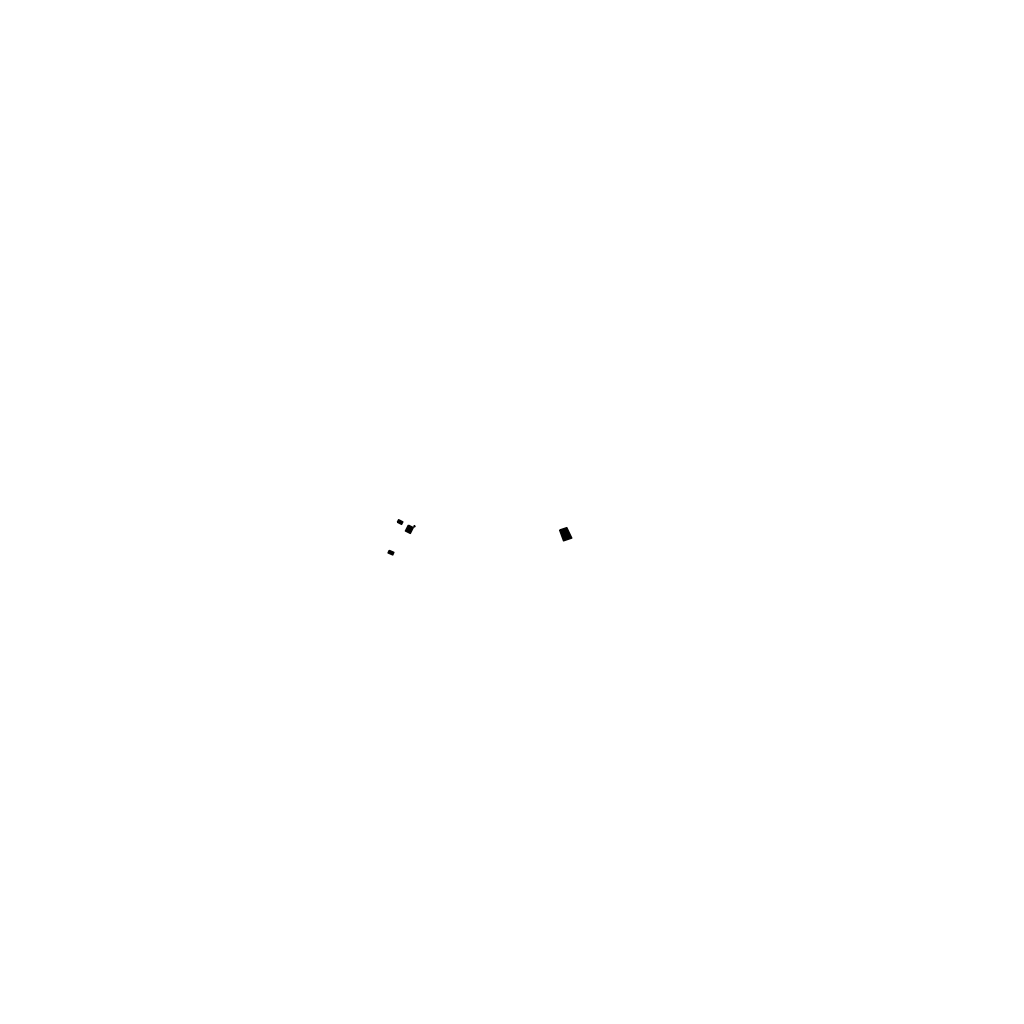
Tags: overhead vector_map, agriculture, recreation, residential, individual_rise, density_2, Building, 1.0 km²